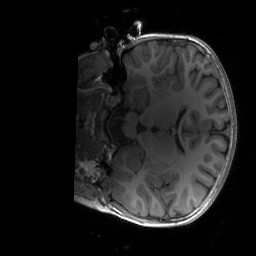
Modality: T1w
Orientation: coronal
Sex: female
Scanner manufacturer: siemens
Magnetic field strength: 3 T
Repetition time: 1.9 s
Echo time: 0.00243 s